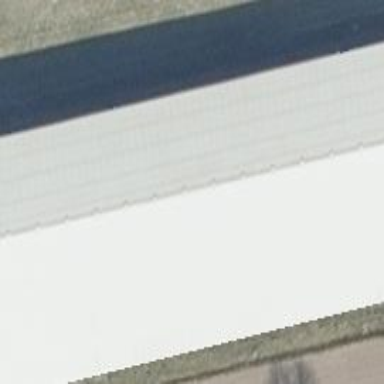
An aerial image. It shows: Warehouse building.